Sex: F
Age: 46
Scanner: Avanto
Primary tumour origin: Non-Small Cell Lung Cancer
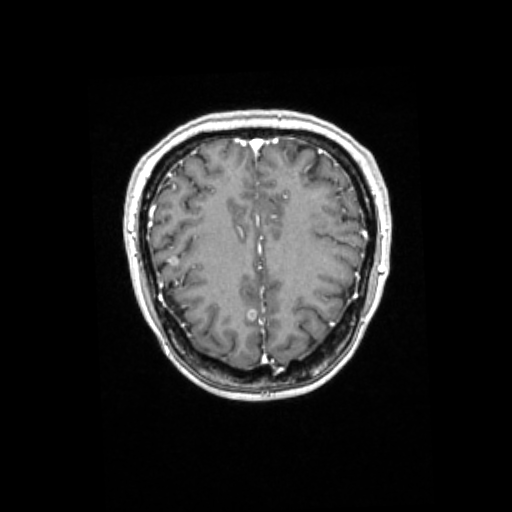
Segmented lesion volume (cc): 1.525
Number of lesion components: 6